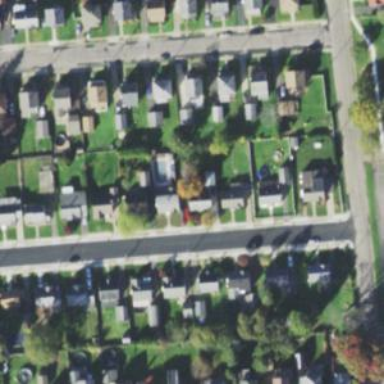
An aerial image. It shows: Single-family residential area.